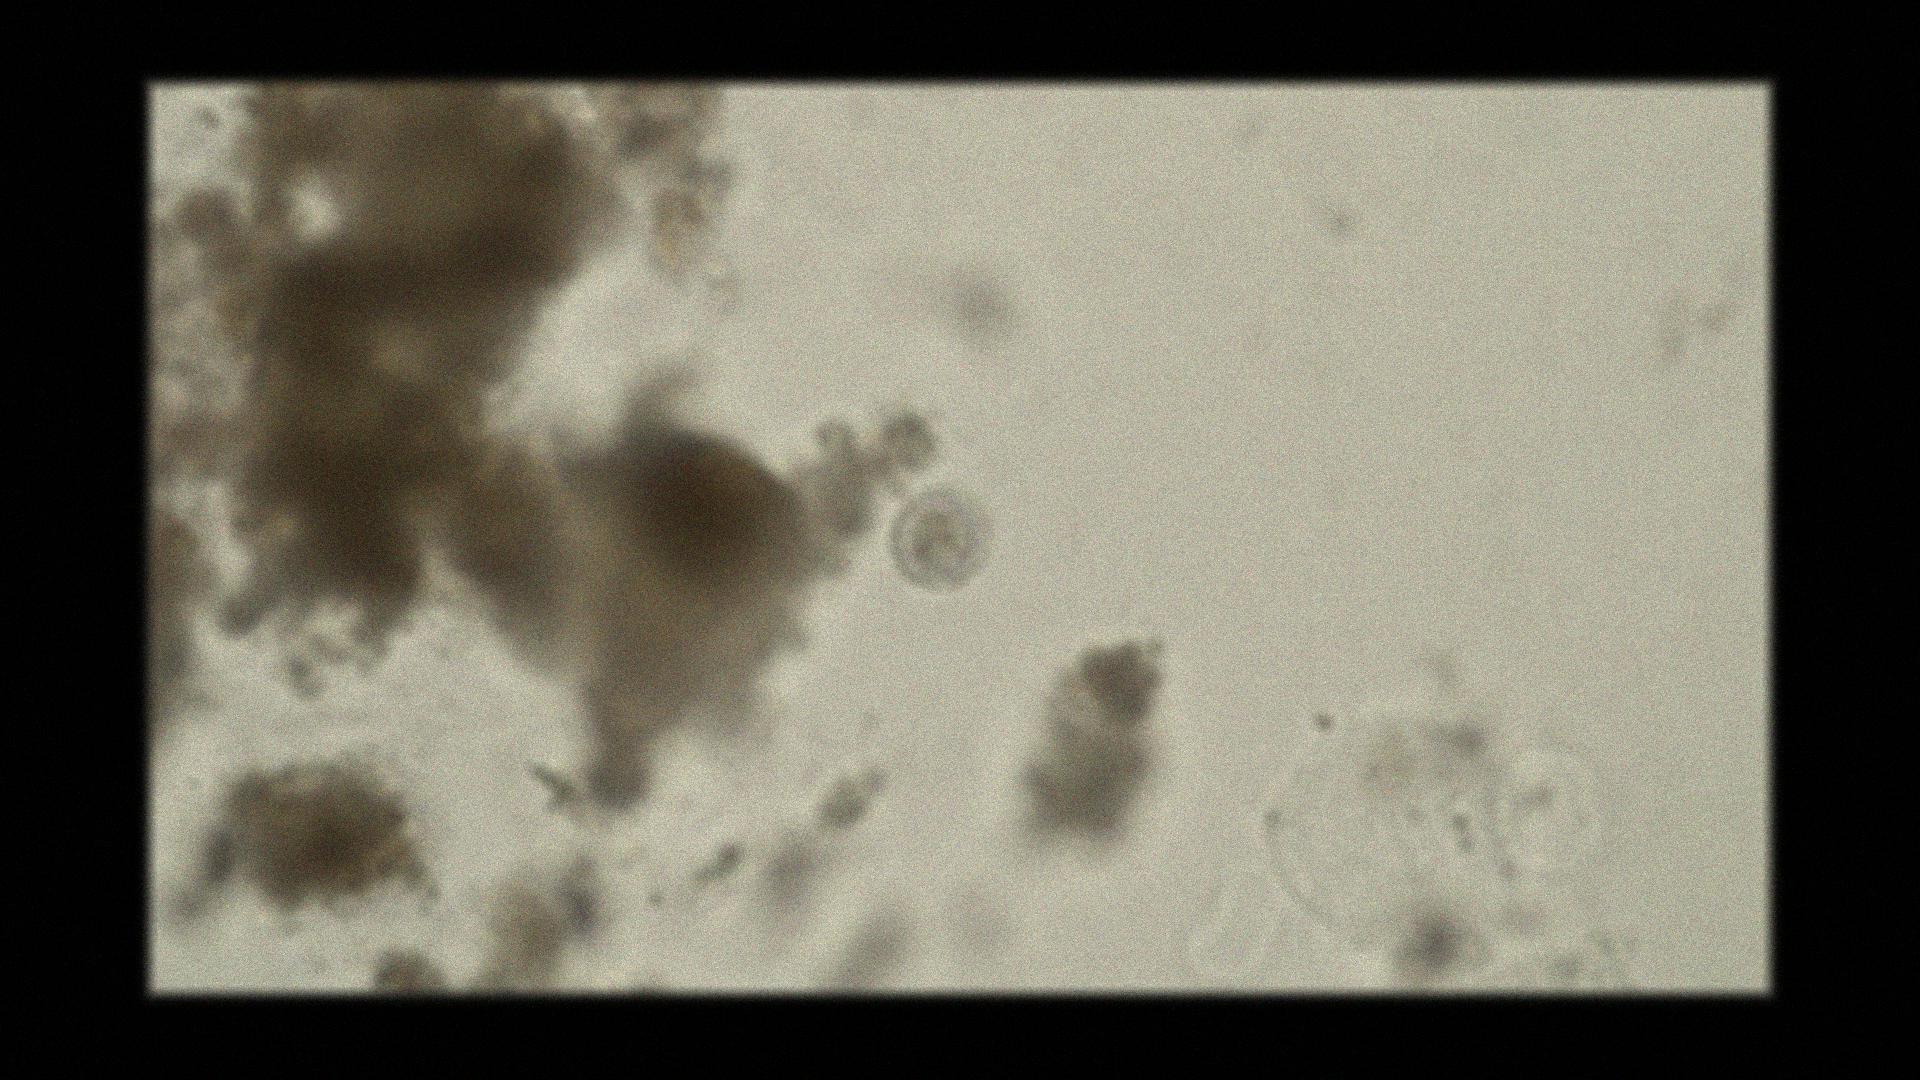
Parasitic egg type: Hymenolepis nana